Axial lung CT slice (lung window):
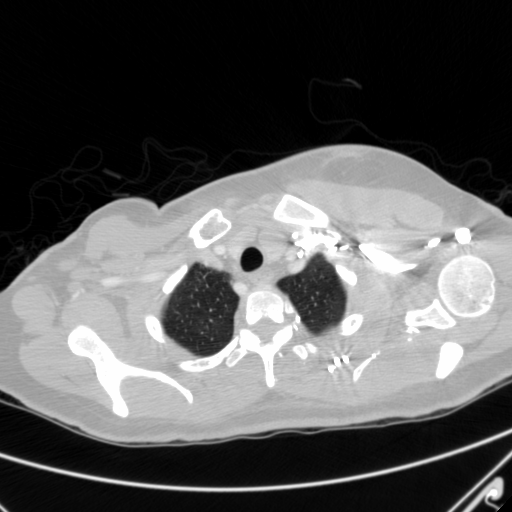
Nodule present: no